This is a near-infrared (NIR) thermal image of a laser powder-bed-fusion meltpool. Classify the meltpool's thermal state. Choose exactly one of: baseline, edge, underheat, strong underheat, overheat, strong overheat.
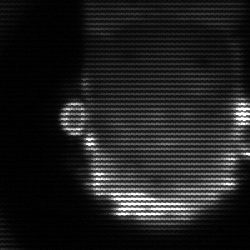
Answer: baseline